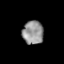
Tissue: lung
Cell type: T cells
Senescence score: 0.14
Nuclear area (px): 485
Mean DAPI intensity: 146.728